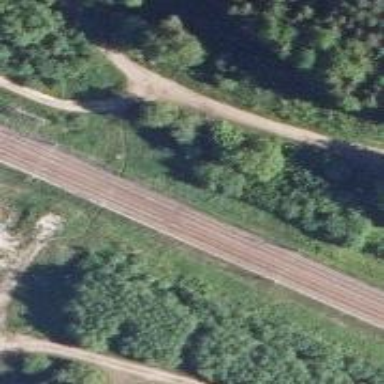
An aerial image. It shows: Railway signal.